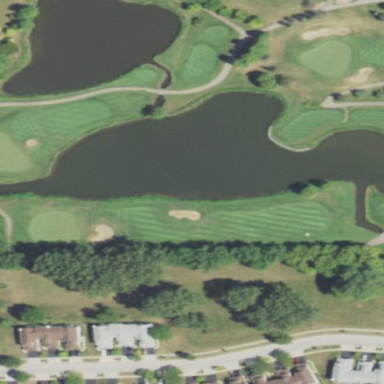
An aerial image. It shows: Water hazard on golf course. The hazard is natural water feature.